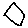
Label: hexagon